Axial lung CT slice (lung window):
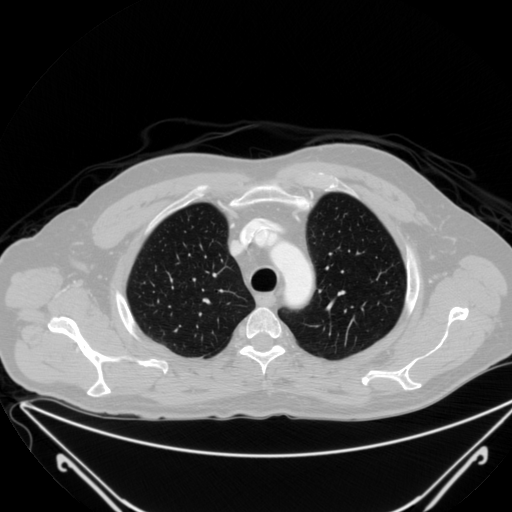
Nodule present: no